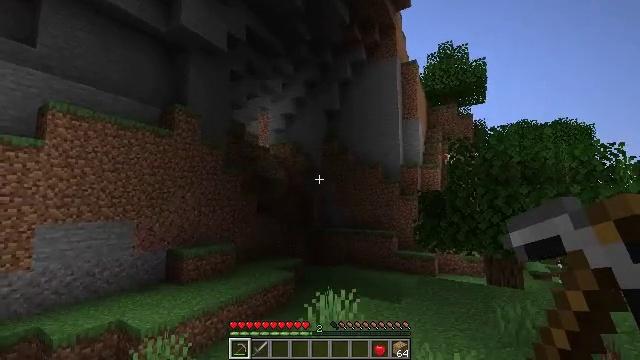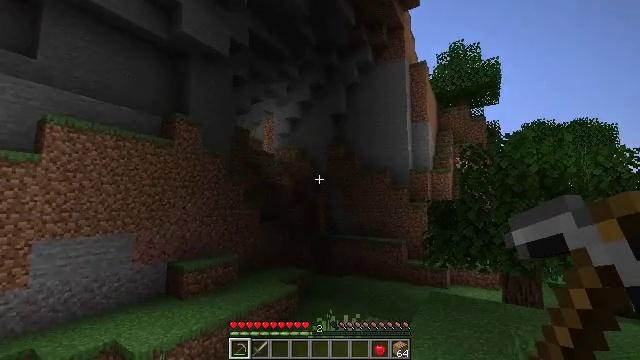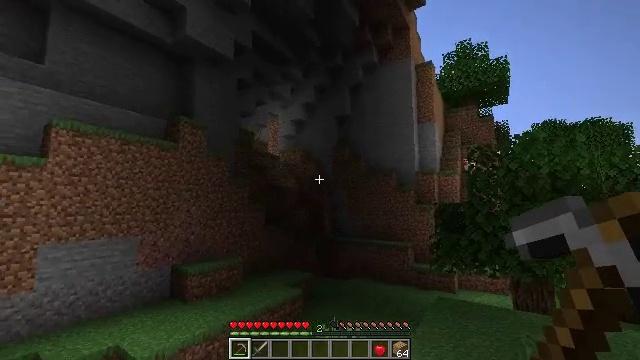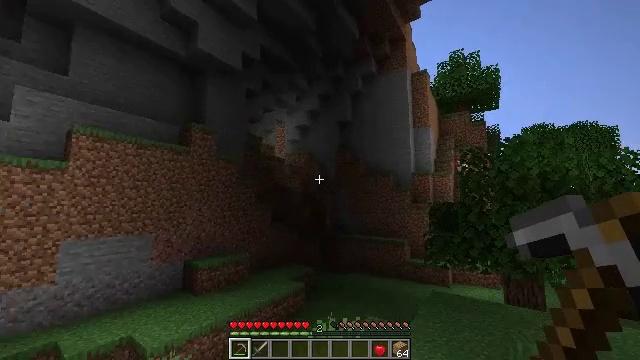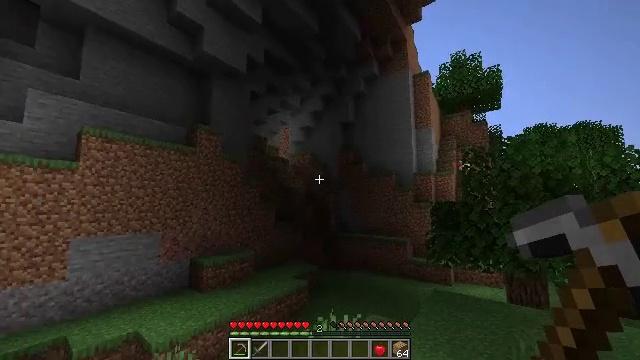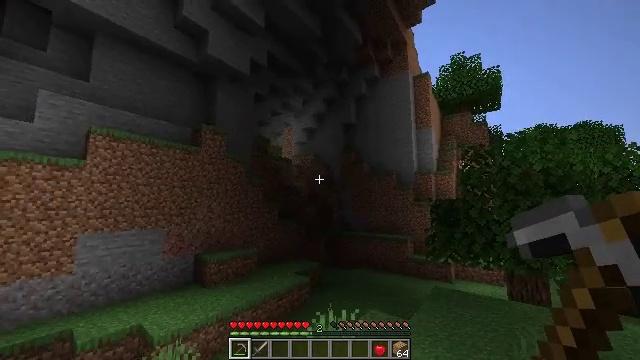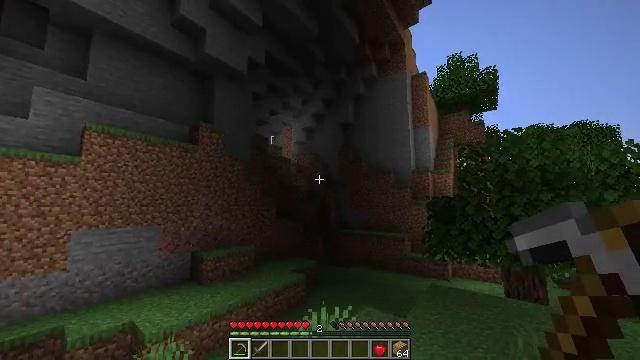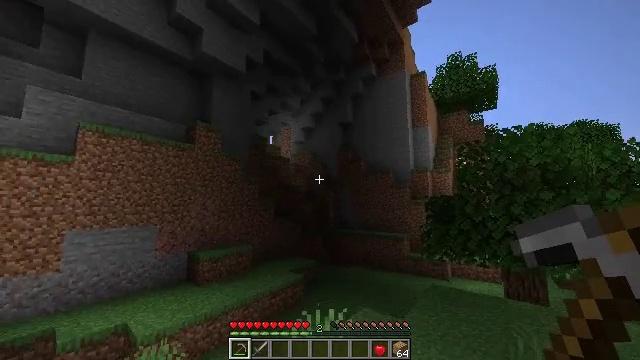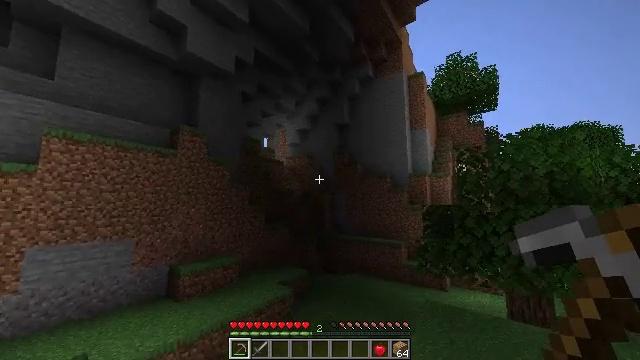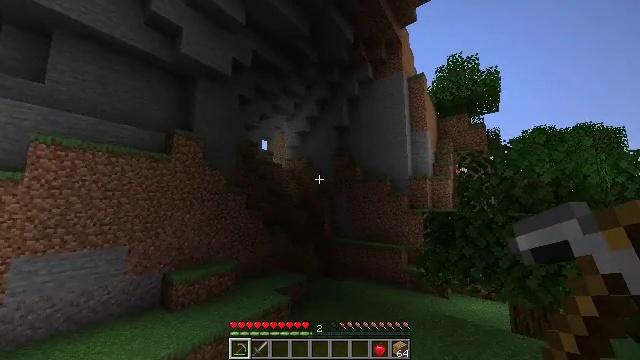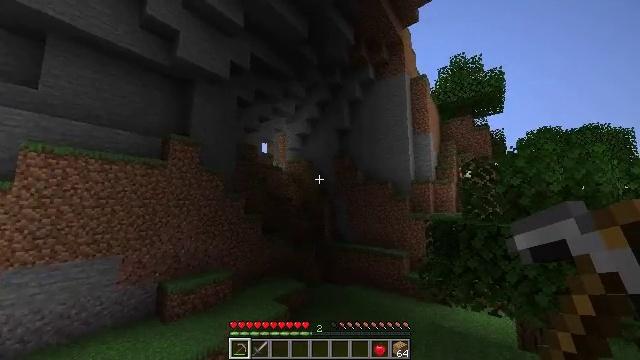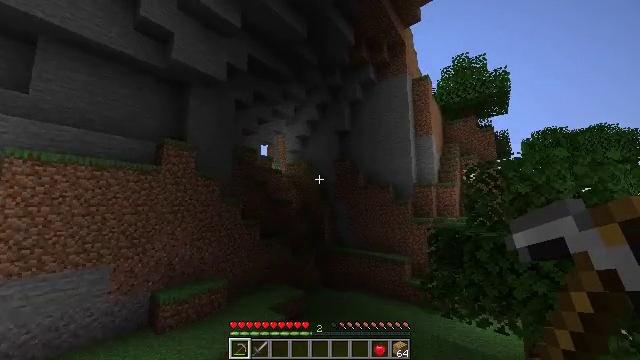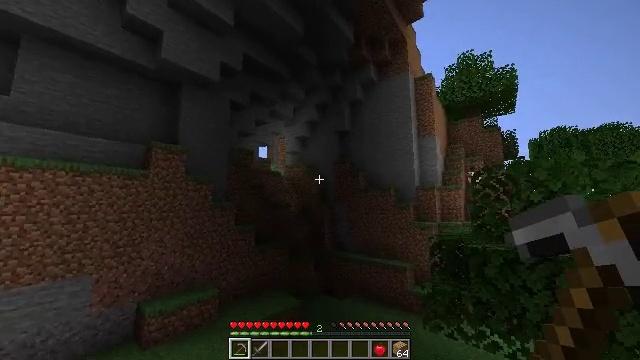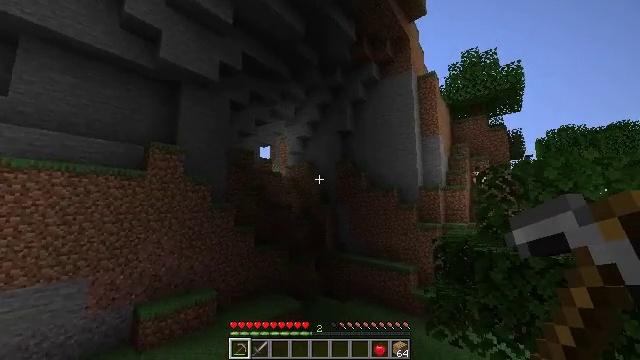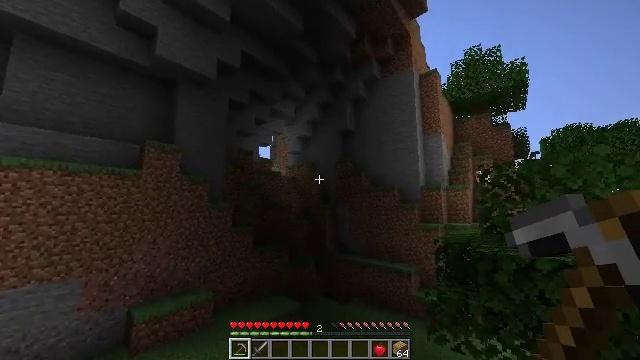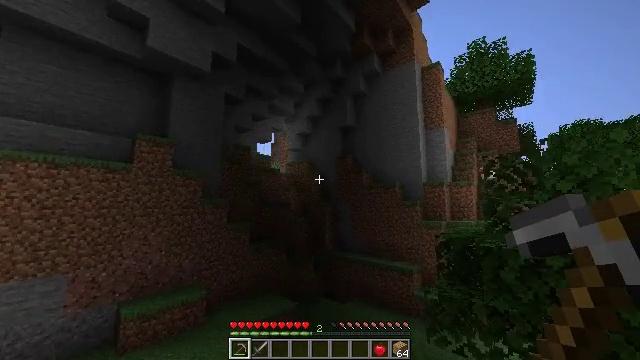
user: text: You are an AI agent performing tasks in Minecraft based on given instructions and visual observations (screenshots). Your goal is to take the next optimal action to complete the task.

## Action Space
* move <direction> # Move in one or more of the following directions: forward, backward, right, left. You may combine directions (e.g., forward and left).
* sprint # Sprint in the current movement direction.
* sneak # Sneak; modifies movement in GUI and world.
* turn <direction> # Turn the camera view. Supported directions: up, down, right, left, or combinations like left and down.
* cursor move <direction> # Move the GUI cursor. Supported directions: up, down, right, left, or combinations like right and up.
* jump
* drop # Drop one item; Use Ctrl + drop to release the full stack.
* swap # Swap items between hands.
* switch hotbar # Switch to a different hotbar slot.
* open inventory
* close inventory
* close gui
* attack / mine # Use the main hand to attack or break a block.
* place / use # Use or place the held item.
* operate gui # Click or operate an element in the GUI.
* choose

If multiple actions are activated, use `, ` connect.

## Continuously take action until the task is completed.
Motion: motion action
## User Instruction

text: Trim the tree by mining oak leaves.
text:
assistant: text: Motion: move forward and move right, sprint, turn left, jump
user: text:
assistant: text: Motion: move forward and move right, sprint, turn left, jump
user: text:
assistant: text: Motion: move forward and move right, sprint, turn left, jump
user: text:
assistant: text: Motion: move forward and move right, sprint, turn left, jump
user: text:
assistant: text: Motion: move forward and move right, sprint, turn left, jump
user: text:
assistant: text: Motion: move forward and move right, sprint, jump
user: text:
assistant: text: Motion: move forward and move right, sprint, jump
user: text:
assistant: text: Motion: move forward and move right, sprint, jump
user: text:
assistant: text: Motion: move forward and move right, sprint, jump
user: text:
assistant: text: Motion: move forward and move right, sprint, jump
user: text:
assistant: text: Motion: move forward and move right, sprint, jump
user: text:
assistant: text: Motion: move forward and move right, sprint, jump
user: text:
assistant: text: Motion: move forward and move right, sprint, jump
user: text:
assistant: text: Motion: move forward and move right, sprint, jump
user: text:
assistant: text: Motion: move forward and move right, sprint, jump
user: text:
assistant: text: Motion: move forward, sprint, jump
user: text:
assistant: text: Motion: move forward, sprint, jump
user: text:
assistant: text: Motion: move forward, sprint
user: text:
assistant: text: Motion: move forward, sprint
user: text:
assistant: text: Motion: move forward, sprint
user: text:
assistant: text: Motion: move forward, sprint
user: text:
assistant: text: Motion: move forward, sprint
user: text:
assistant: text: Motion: move forward, sprint, turn right and up
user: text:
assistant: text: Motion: move forward, sprint
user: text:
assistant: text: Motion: move forward, sprint
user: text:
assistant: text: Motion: move forward, sprint
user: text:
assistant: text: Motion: move forward, sprint
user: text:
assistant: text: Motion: move forward, sprint
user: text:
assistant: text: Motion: move forward, sprint
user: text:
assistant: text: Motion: move forward, sprint